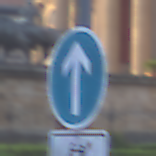
Verkehrszeichen: VorgeschriebeneFahrtrichtungGeradeaus
Zusatzzeichen unten: EinspurigeFahrzeugeFrei4
Umgebung: Outdoor, Urban
Tageszeit: SunriseSunset
Wetter: PartlyCloudy
Licht: Natural
Jahreszeit: NotSpecified
Kontrast: LowContrast